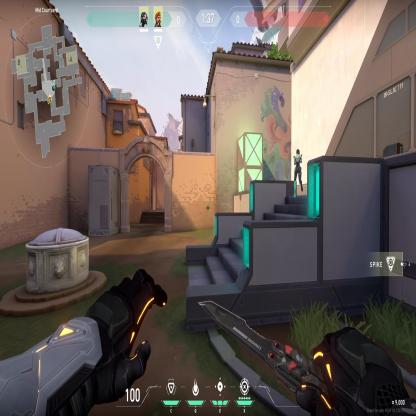
Label: teammate